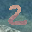
Label: 2